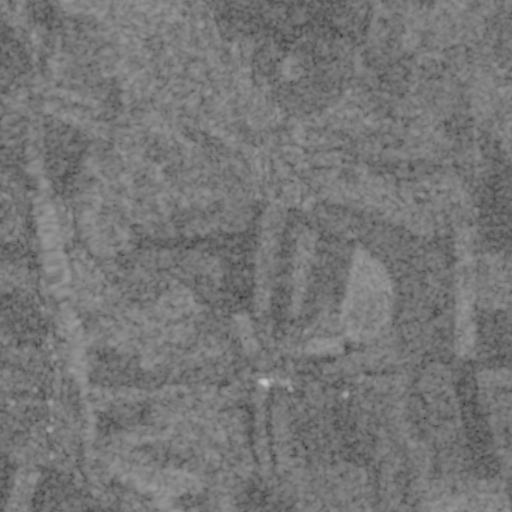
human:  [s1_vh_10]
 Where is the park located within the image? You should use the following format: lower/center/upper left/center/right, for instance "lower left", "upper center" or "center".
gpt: The park is located in the lower left of the image.
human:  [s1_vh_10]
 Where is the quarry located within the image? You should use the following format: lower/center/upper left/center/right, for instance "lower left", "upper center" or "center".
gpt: The quarry is located in the center left of the image.
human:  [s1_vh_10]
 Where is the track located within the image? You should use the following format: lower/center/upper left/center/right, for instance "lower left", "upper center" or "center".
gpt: There is no track in the image.

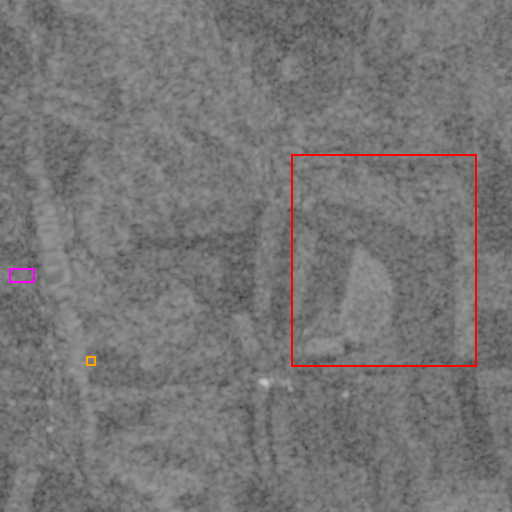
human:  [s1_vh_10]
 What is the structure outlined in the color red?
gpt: The structure outlined in red is a crop field.
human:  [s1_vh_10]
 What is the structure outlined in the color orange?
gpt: The structure outlined in orange is a park.
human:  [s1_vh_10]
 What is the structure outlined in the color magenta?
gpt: The structure outlined in magenta is a quarry.
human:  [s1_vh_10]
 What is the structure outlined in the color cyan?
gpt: There is no cyan outline.